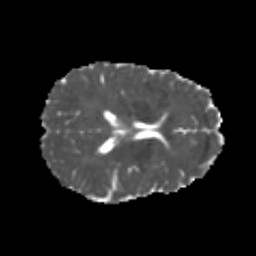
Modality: MD
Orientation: axial
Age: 22
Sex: female
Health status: healthy
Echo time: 0.074 s